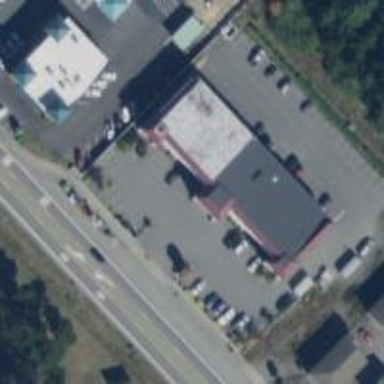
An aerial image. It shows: Building that is motel.